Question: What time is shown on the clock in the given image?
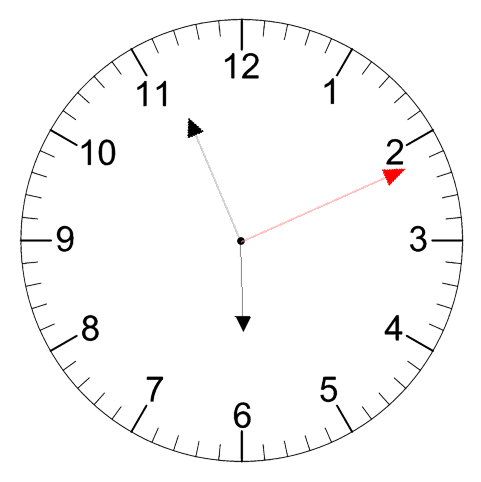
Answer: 05:56:11